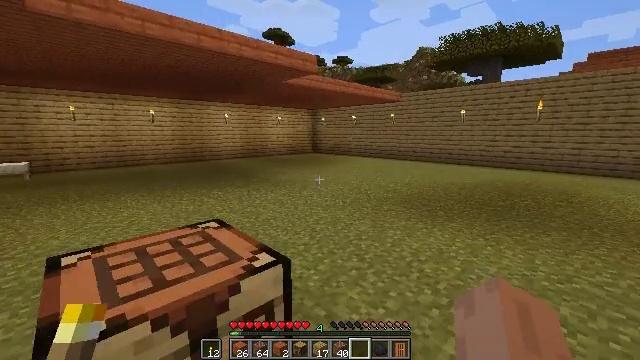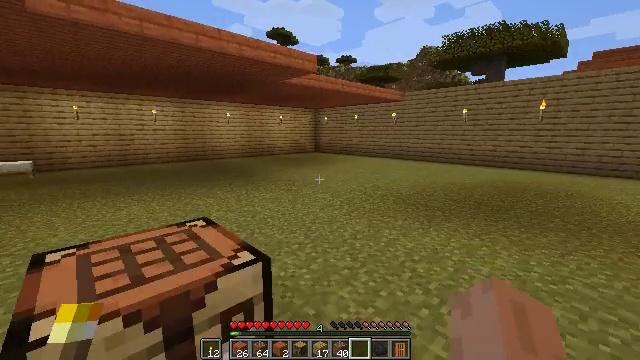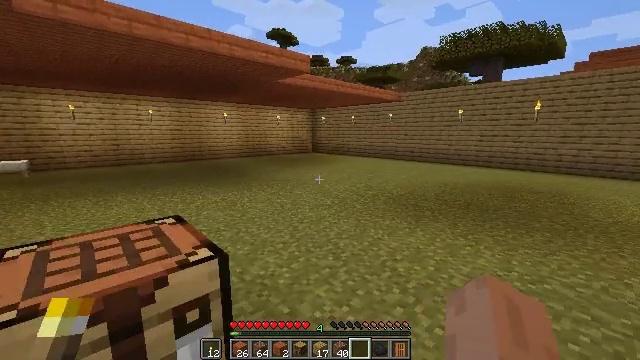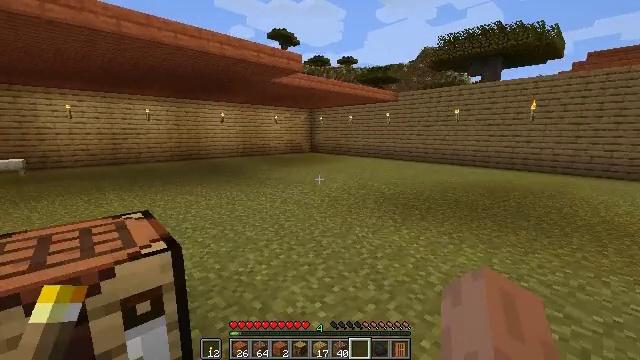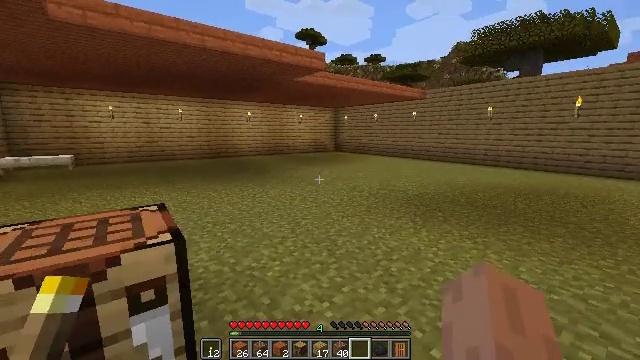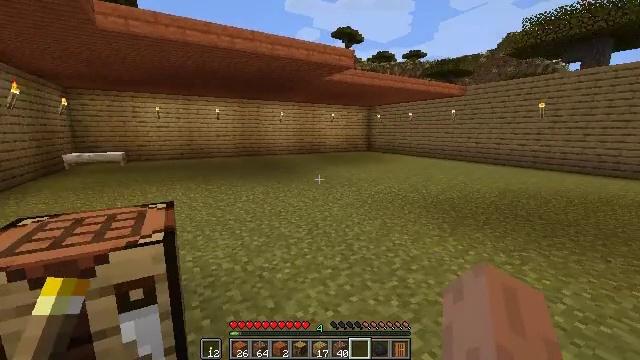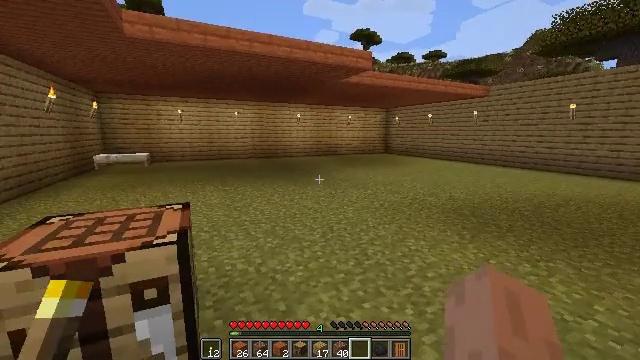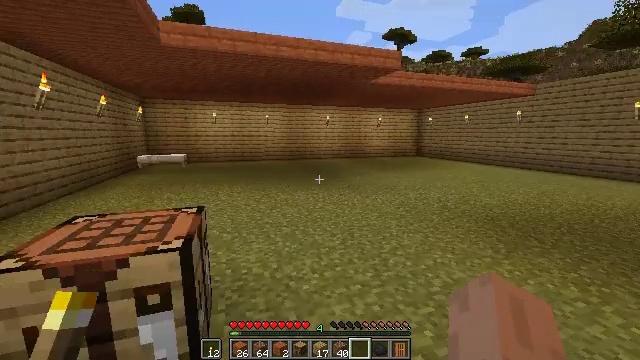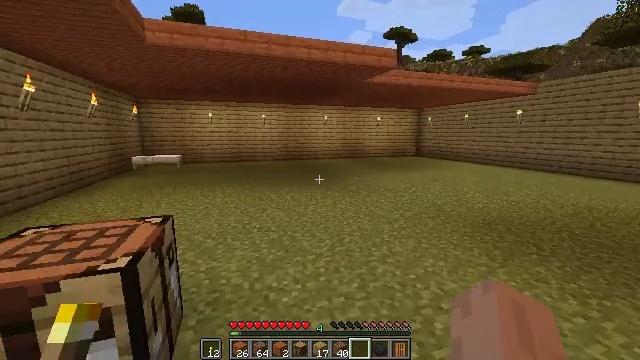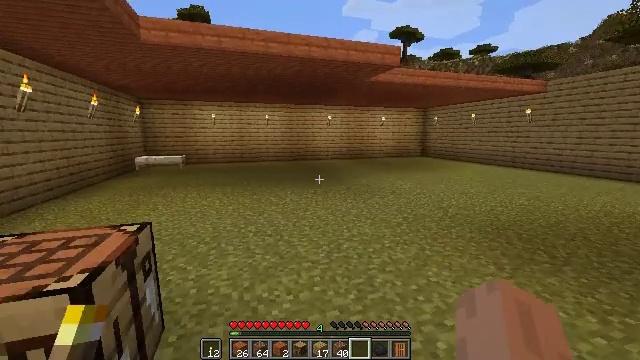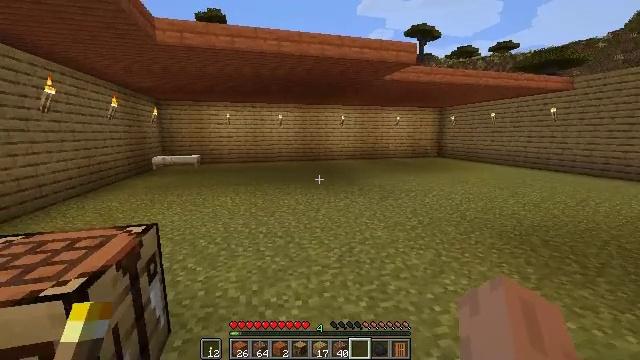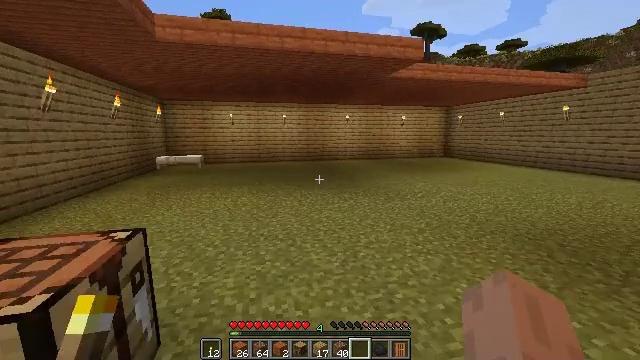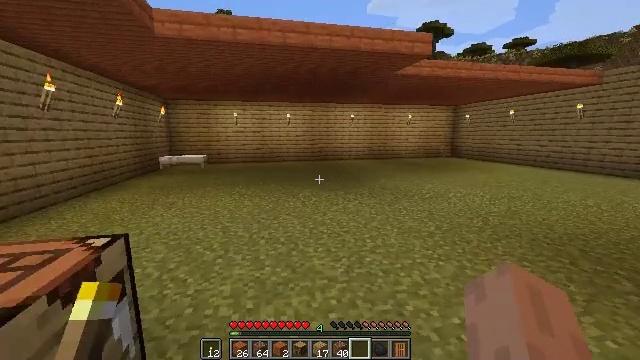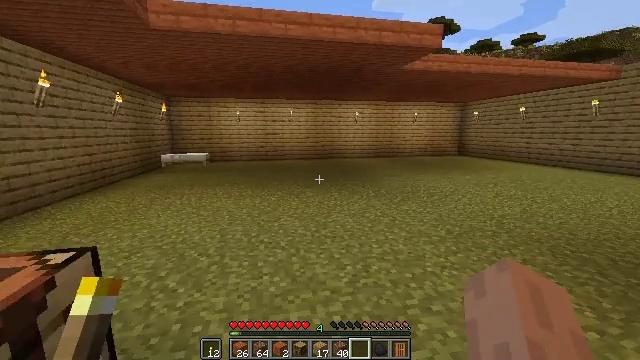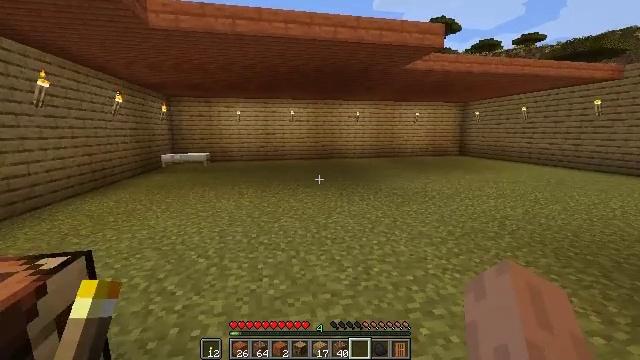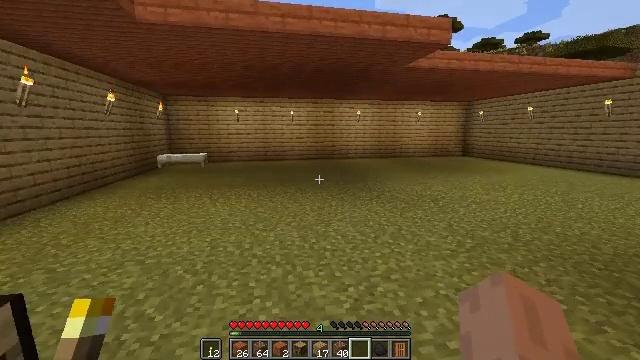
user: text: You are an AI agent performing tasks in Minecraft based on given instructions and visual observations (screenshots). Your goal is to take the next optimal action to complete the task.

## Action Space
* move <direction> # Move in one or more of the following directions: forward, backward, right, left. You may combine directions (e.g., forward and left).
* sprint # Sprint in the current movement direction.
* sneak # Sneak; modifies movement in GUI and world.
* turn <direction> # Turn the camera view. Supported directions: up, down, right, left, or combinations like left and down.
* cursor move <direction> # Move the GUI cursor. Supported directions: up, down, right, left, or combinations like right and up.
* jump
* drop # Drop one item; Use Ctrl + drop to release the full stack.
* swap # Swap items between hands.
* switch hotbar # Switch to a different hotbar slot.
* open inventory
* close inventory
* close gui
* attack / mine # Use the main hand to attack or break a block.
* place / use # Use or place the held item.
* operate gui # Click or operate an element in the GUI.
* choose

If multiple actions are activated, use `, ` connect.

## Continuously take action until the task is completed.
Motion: motion action
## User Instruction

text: Use acacia planks to craft an acacia slab.
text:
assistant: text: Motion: move right
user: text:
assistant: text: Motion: move right
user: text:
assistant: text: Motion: move right
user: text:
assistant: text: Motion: move forward and move right, turn left
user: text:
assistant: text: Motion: move forward and move right, turn left
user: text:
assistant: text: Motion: move forward and move right, turn left
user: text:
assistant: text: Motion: move forward and move right, turn left
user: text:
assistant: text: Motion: move forward and move right
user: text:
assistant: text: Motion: move forward, turn left
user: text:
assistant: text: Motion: move forward, turn left
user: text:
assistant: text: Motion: move forward, turn left
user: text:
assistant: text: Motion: move forward, turn left
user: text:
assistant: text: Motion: move forward
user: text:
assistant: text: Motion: move forward
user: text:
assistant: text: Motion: move forward
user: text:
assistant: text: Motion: move forward
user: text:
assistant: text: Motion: move forward
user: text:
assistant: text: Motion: move forward
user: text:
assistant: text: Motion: move forward
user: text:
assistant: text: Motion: move forward, turn left
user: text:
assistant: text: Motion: move forward
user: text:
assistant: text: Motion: move forward
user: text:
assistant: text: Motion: move forward
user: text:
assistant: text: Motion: no_op
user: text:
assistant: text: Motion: no_op
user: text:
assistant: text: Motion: turn left
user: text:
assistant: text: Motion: turn left
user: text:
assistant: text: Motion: turn left
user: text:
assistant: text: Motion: turn left
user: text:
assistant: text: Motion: turn left and up